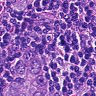
Metastatic tissue present: yes